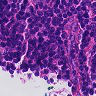
Metastatic tissue present: no